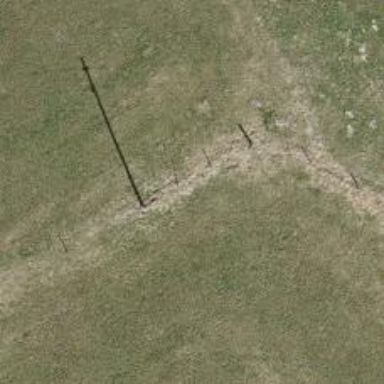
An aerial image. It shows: Power pole.